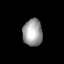
Tissue: prostate
Cell type: T cells
Senescence score: 0.7704
Nuclear area (px): 526
Mean DAPI intensity: 155.8